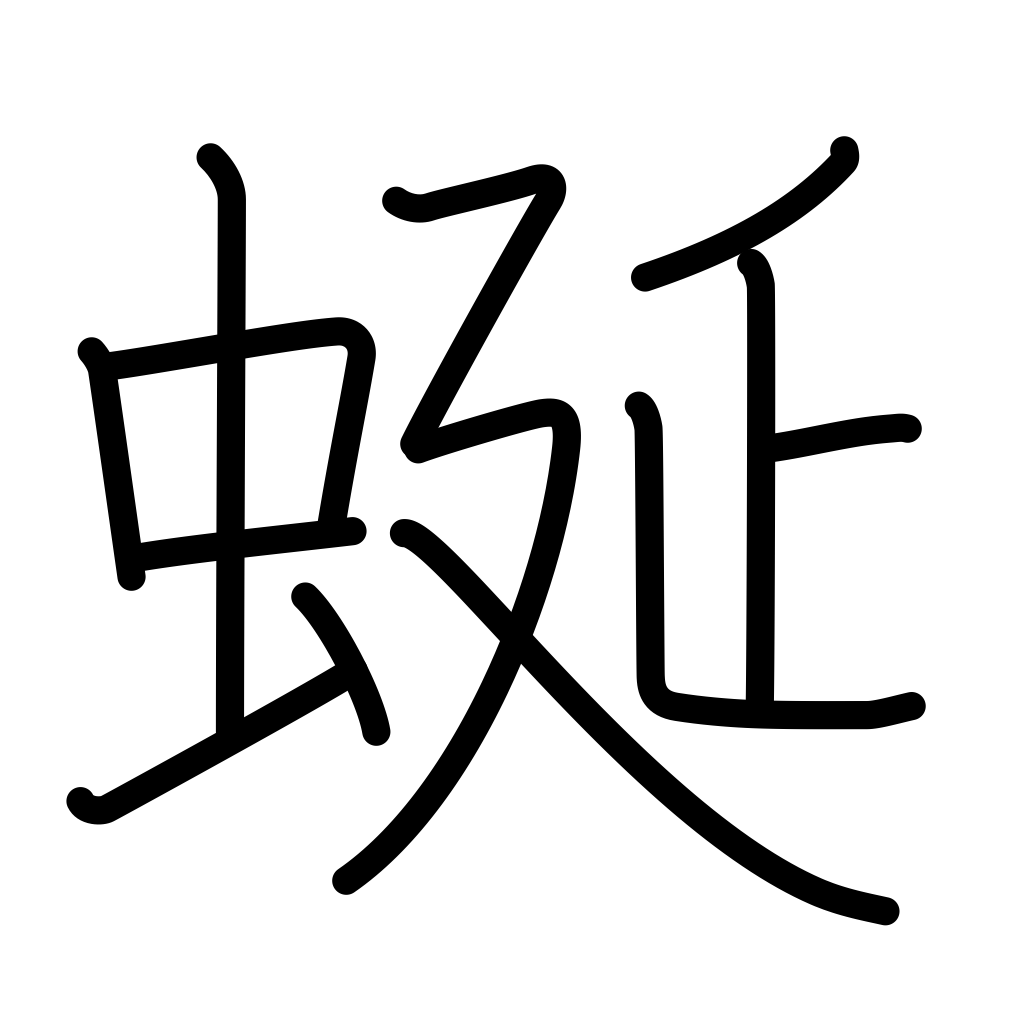
Meaning: meandering, serpentine